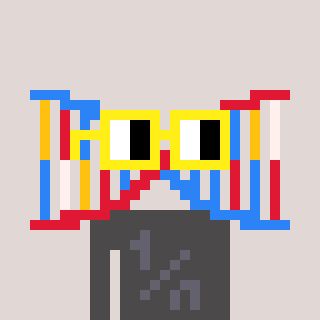
a pixel art character with square yellow glasses, a dna-shaped head and a grayscale-colored body on a warm background